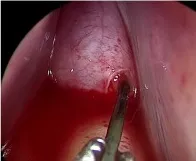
Operative images. Laparoscopy revealed the needle was grasped and extracted through a Maryland forceps (E).
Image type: medical_photograph (other_medical_photograph)